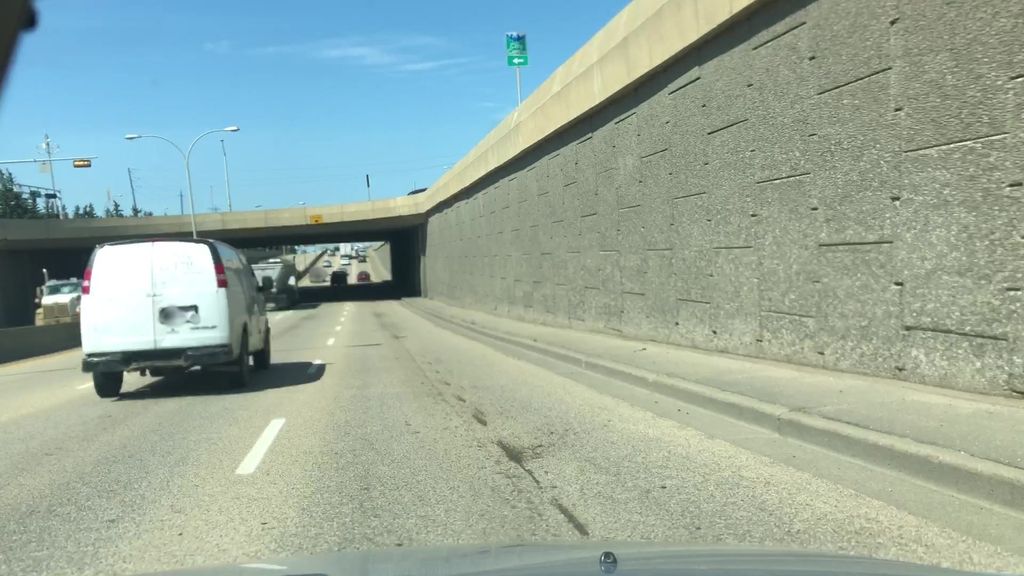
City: edmonton